Question: I want reverse the x axis two times. Now I have simply reverse the range of x axis and my result is 3, 2, 1, 0 instead of 0, 1, 2, 3.
My code:
'''
temp2 = table(mFT$Vorschlaege, mFT$Bewertung)
barplot(temp2 , main="10 Vorschlage pro Methode", xlab="Bewertung", beside=TRUE, ylim = c(0,40), xlim= c(43,3), col = colours10)
legend("top", legend = rownames(temp2), fill = colours10)
'''

Now I want reverse the bars into 3, 2, 1 and 0.
The "Vorschlag 1" should be in the first place and "Vorschlag10" in last.
How can I do this?
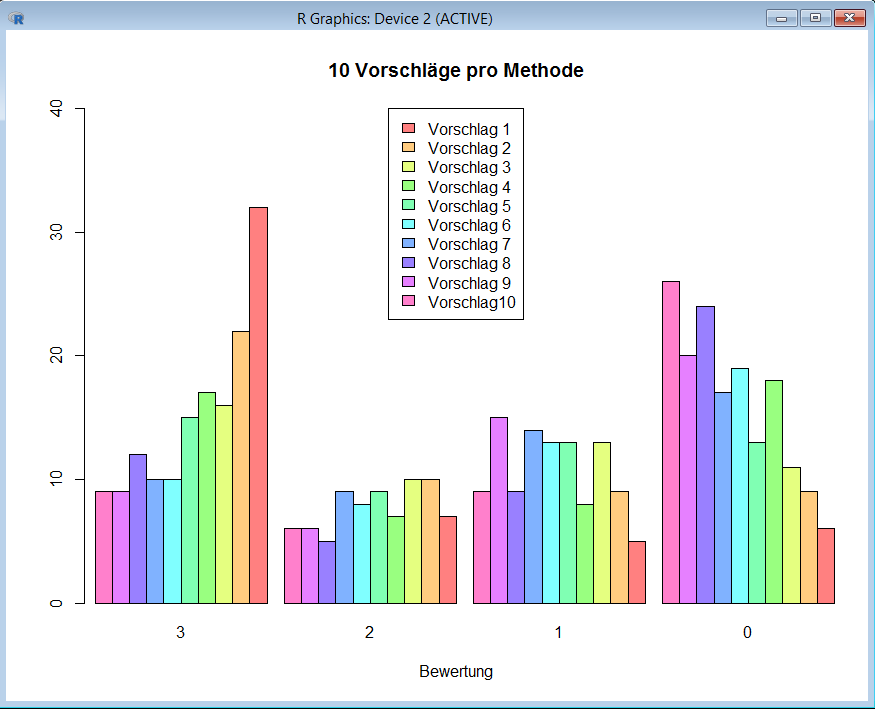
Answer: Assuming 'mFT$Vorschlaege' is a factor you can reverse the order of the factor levels.Try:
'''
mFT$Vorschlaege2 <- factor(mFT$Vorschlaege,levels = levels(mFT$Vorschlaege)[10:1])
'''
This reverses the order of your factor levels. If 'mFT$Vorschlaege' is not a factor you'll have to turn it into a factor first. I renamed the variable 'mFT$Vorschlaege2' to avoid overwriting your original variable so you'll have to repeat the 'table' command with the new variable.
'''
temp2 = table(mFT$Vorschlaege2, mFT$Bewertung)
barplot(temp2 , main="10 Vorschlage pro Methode", xlab="Bewertung", beside=TRUE, ylim = c(0,40), xlim= c(43,3), col = colours10)
legend("top", legend = rownames(temp2), fill = colours10)
'''
Without a reproducible example I cannot test this solution but it works with my own data.